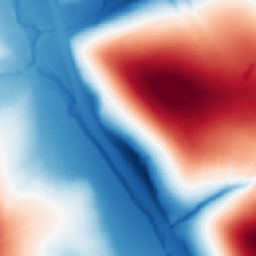
Category: multiscale
Decomposition family: dog
Decomposition parameters: sigma_low: 1
sigma_high: 100
Upsampling method: area
Upsampling parameters: scale: 8
Upsampling scale: 8